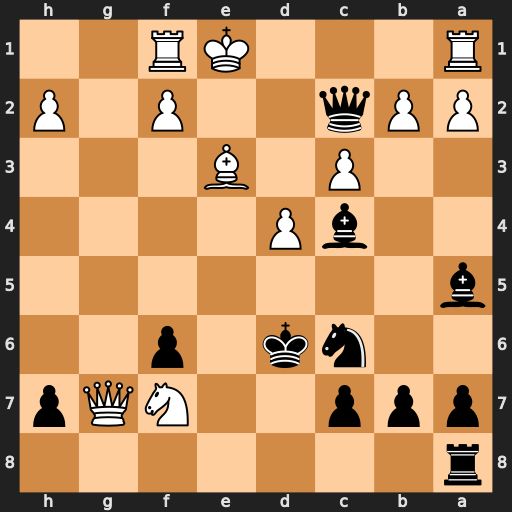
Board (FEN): r7/ppp2NQp/2nk1p2/b7/2bP4/2P1B3/PPq2P1P/R3KR2
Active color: b
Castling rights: Q
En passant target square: -
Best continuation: Kd5 Qg2+ Ke6